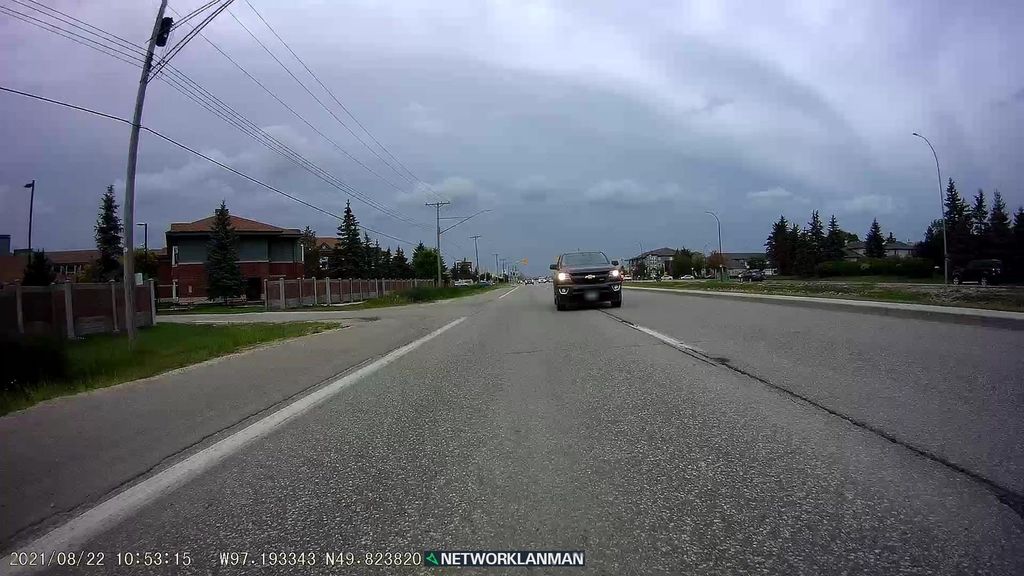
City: winnipeg